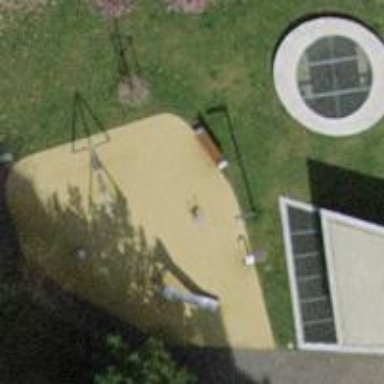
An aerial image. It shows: Playground area for leisure land.